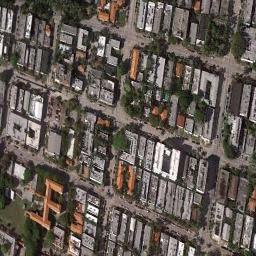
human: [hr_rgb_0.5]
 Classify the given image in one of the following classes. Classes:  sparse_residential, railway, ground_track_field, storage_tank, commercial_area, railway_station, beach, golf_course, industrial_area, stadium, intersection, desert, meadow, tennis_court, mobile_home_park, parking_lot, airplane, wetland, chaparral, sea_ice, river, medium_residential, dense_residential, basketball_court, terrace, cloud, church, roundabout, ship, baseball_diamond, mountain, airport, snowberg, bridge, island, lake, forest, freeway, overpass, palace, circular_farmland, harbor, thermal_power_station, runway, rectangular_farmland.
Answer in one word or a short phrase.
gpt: dense_residential